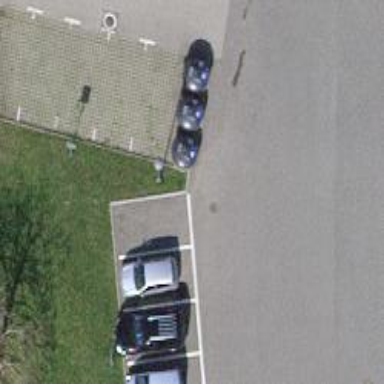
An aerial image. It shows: Parking area with grass paver surface.